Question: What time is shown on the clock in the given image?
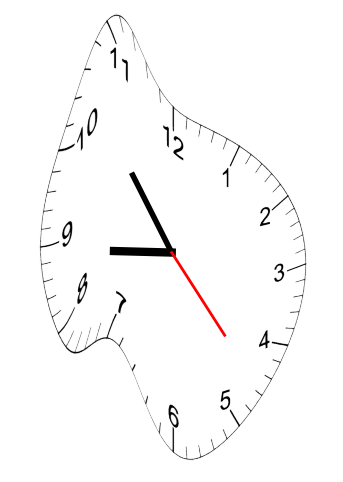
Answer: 08:53:23